Aerial crown-view tile of a tropical tree (Barro Colorado Island, Panama), acquired 20250915:
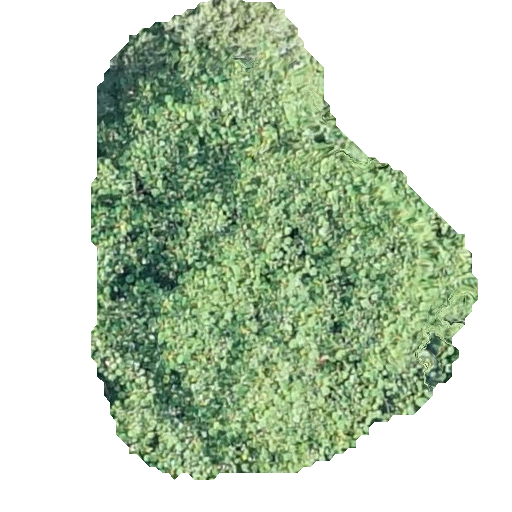
Species: Ochroma pyramidale
GBIF accepted scientific name: Ochroma pyramidale
Crown area: 191.386 m²